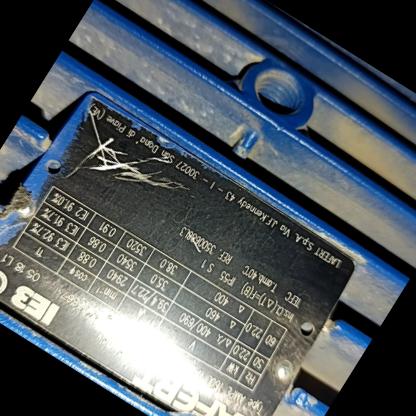
Klasa: tabliczka-znamionowa